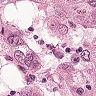
Metastatic tissue present: yes